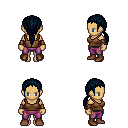
a pixel art fantasy rpg character, female body template, human, tanned skin, brown pirate shirt, magenta pants, raven ponytail hairstyle, leather bracers, brown shoes, four views (front, back, left, right), 2x2 character sprite sheet, small pixel art, hard edges, no anti-aliasing